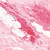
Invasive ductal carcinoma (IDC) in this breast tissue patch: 0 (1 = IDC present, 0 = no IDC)